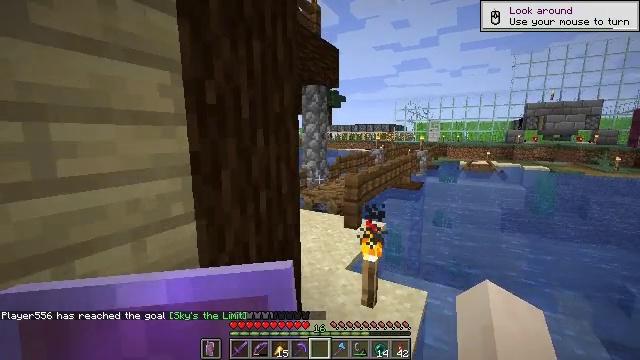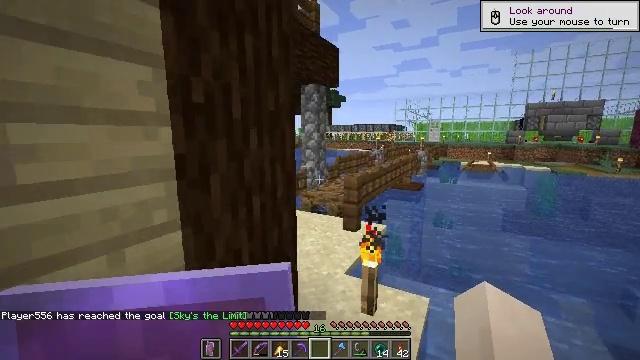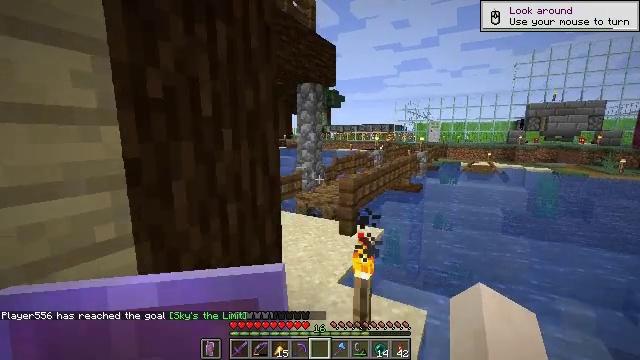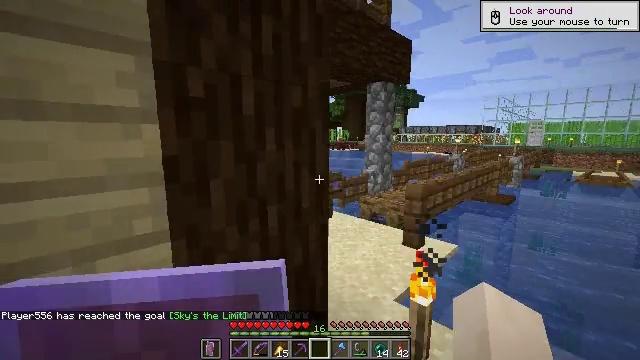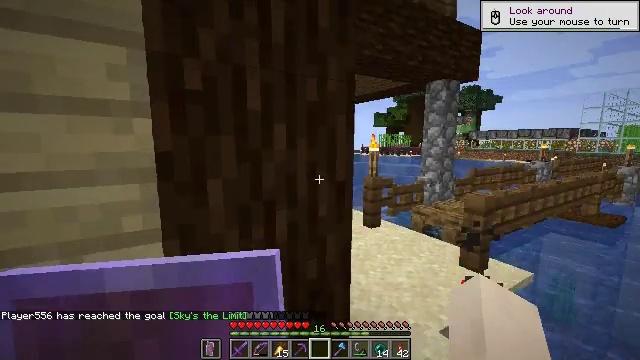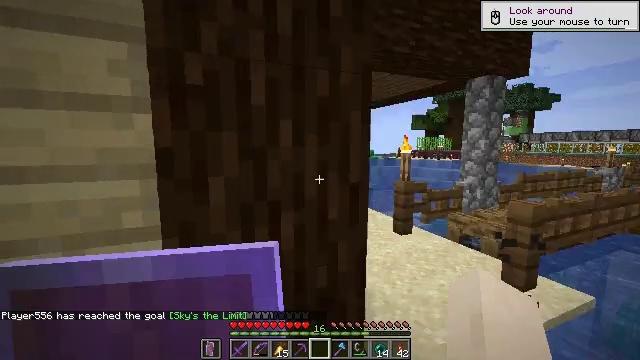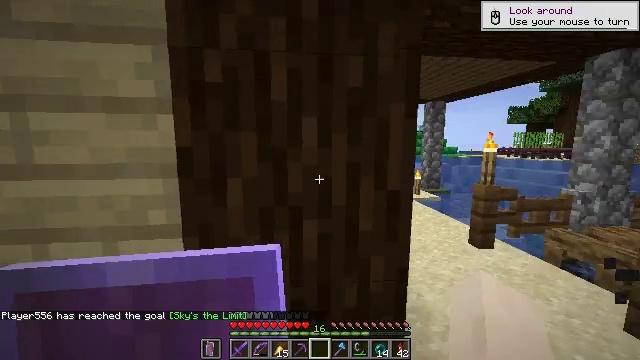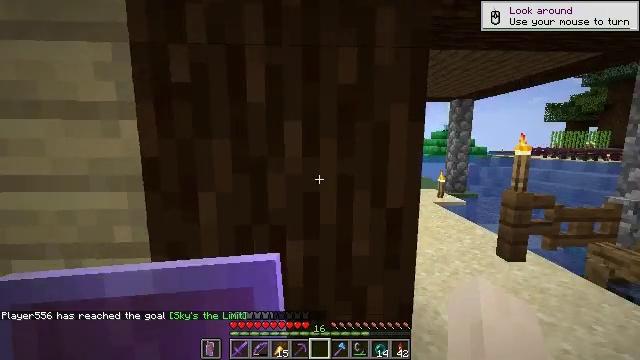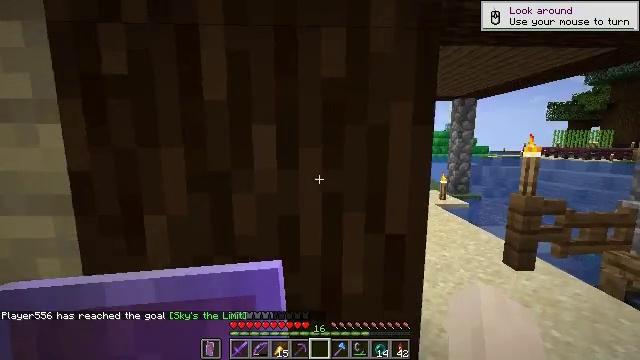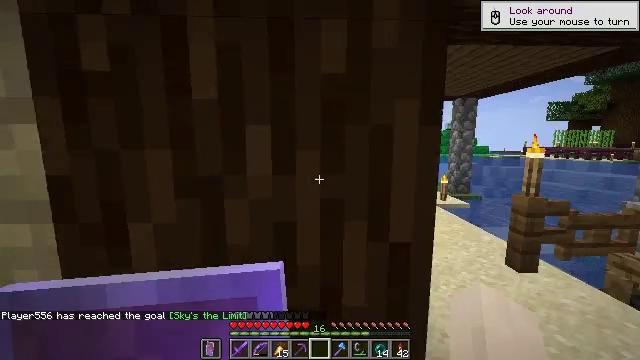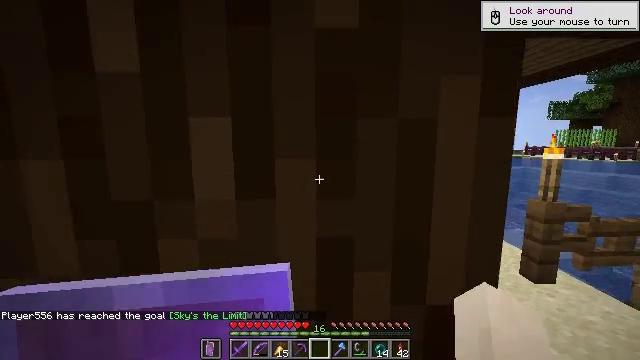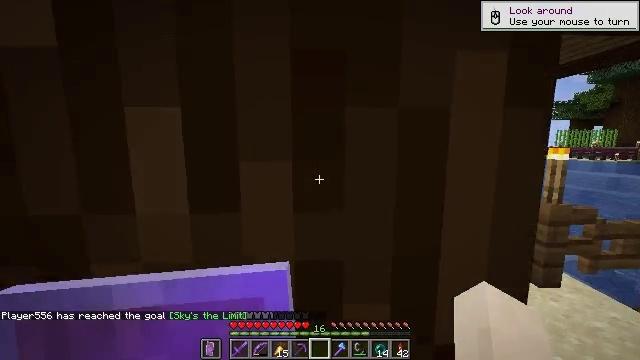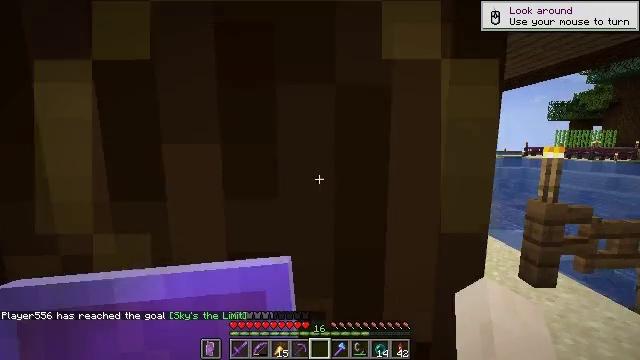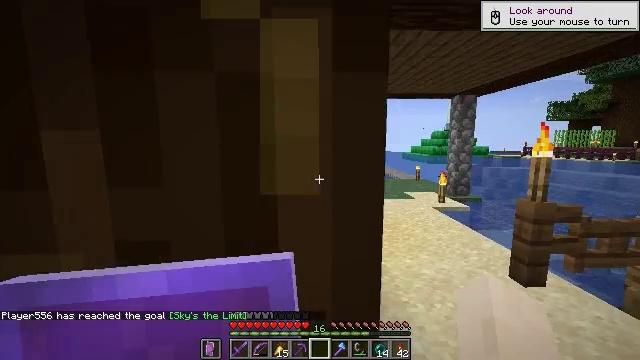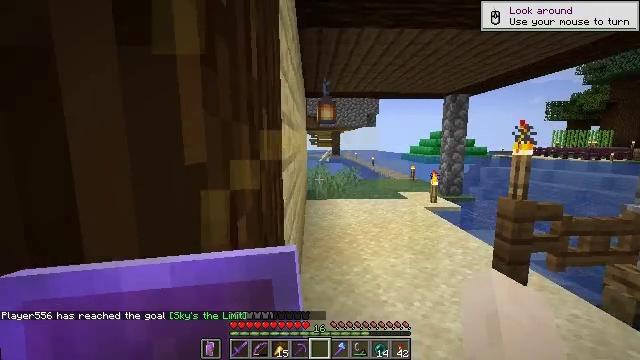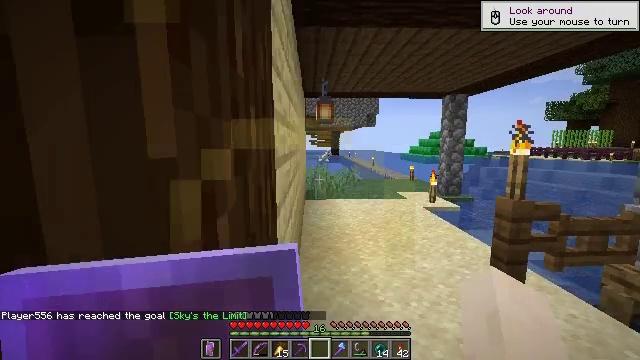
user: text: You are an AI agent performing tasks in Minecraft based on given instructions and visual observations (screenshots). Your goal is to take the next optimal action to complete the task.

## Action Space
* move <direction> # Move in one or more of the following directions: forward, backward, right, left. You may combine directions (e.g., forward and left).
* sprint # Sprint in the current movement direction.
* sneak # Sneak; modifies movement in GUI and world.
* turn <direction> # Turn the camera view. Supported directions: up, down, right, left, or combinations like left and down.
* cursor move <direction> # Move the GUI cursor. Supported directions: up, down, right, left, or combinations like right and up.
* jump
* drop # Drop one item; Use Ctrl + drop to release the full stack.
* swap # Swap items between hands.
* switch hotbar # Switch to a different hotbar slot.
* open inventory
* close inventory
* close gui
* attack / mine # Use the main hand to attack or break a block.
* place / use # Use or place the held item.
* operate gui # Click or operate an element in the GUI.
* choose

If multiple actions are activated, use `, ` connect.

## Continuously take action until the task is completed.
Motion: motion action
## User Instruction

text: Use a pickaxe to mine the emerald block.
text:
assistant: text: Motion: move forward and move right
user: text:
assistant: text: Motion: move forward and move right
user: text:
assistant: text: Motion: move forward and move right, turn left
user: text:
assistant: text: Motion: move forward and move right, turn left
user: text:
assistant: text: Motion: move forward and move right, turn left
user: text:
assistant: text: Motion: move forward and move right, turn left
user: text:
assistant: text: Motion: move forward, turn left
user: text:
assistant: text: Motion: move forward
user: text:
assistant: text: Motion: move forward
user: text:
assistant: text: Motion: move forward
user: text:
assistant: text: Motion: move forward and move right
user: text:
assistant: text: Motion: move forward and move right
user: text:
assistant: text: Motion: move forward and move right
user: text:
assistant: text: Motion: move forward and move right
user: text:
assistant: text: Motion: move forward and move right
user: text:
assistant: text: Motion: move forward and move right
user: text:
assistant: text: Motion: move forward and move right
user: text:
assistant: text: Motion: move forward and move right
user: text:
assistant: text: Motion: move forward
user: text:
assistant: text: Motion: move forward
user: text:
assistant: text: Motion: move forward, sprint
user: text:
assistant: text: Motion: move forward, sprint
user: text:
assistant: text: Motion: move forward, sprint
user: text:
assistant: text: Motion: move forward, sprint
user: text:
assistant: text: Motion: move forward, sprint
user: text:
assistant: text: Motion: move forward, sprint
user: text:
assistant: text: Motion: move forward, sprint
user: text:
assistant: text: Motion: move forward, sprint
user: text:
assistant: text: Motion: move forward, sprint
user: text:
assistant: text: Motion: move forward, sprint